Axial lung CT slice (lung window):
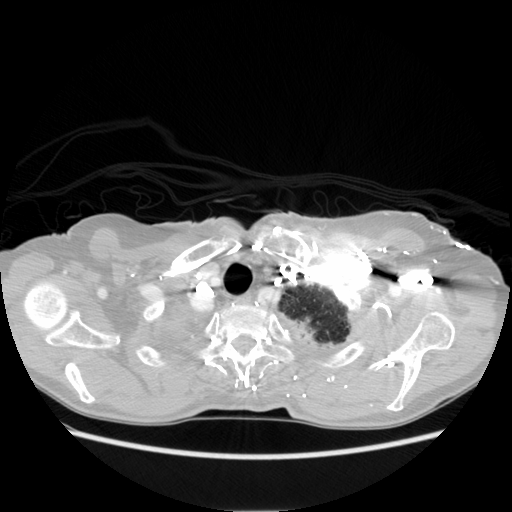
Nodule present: no